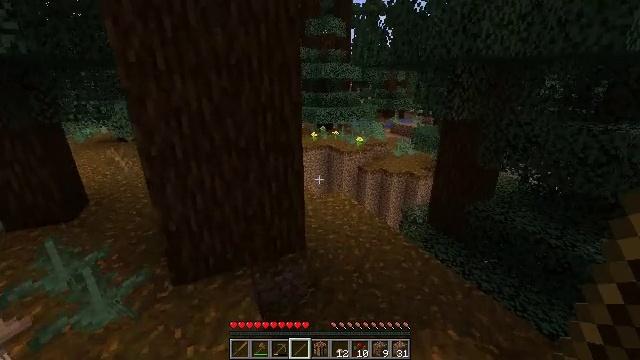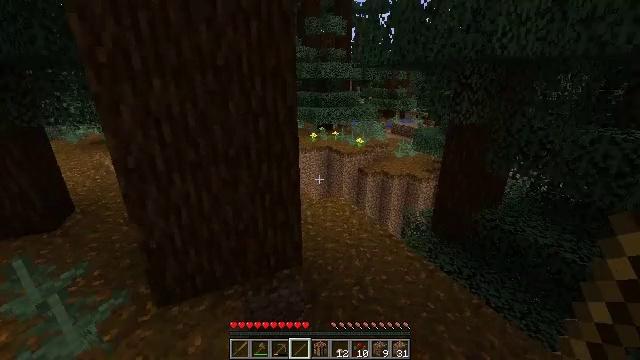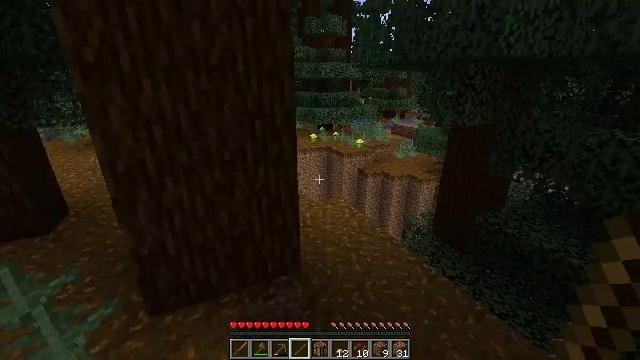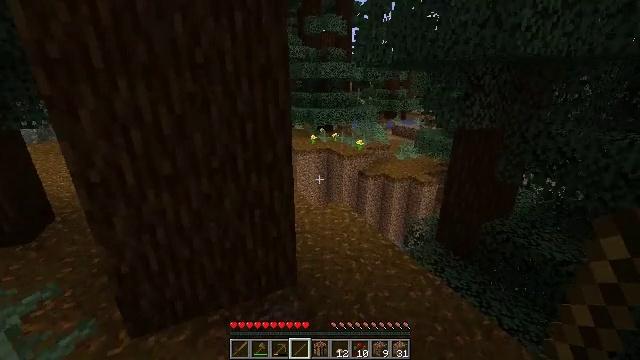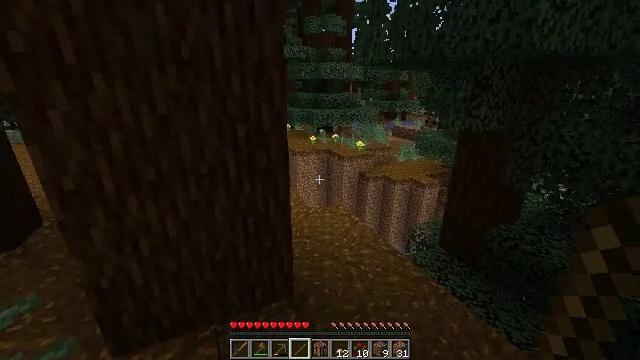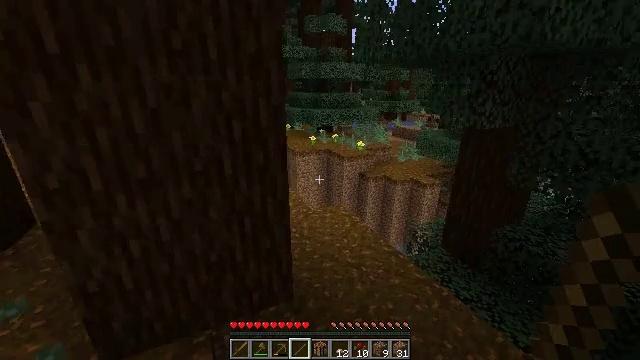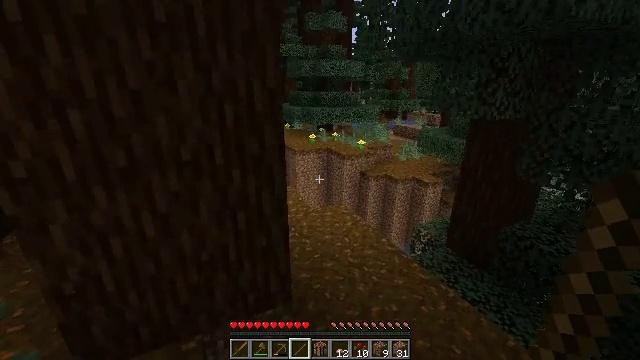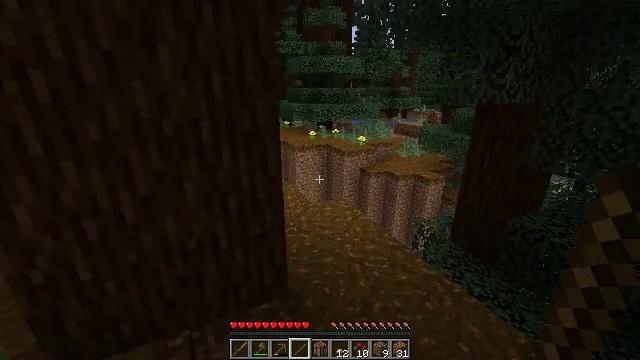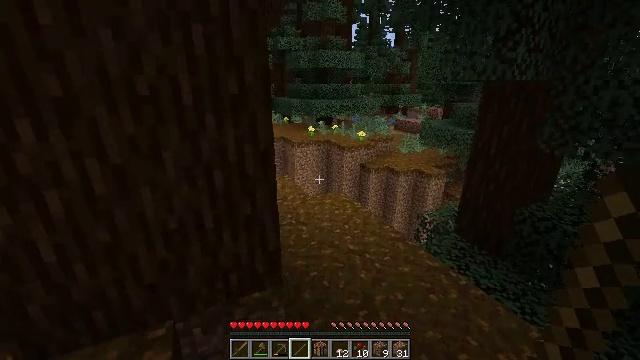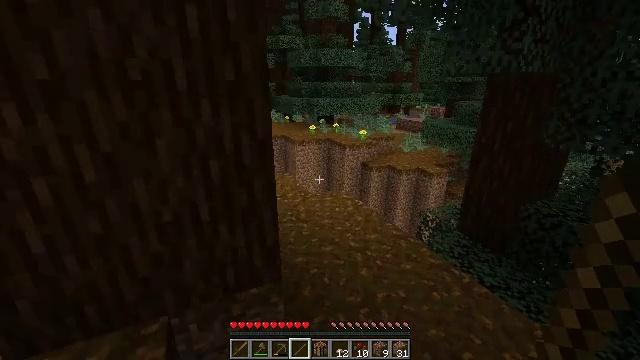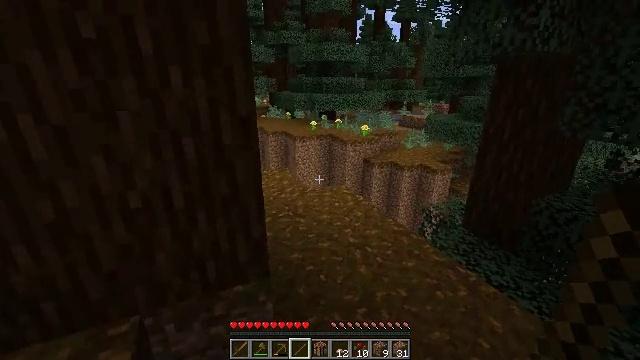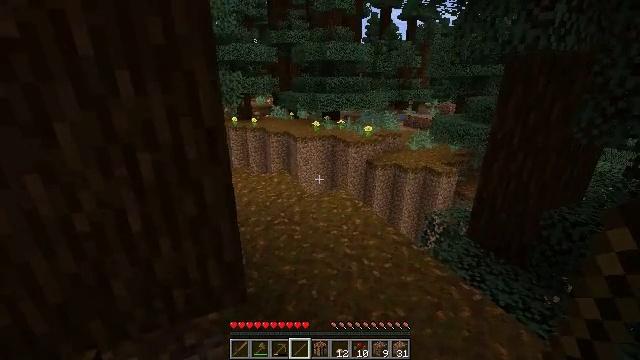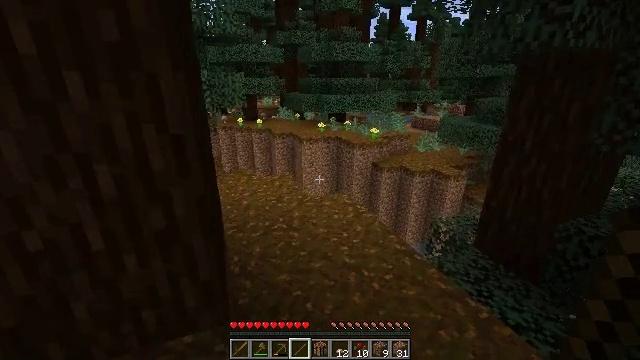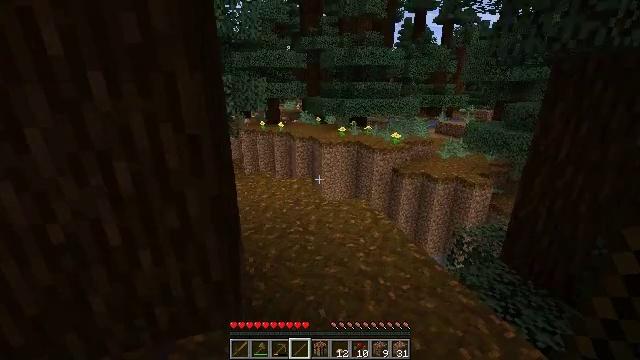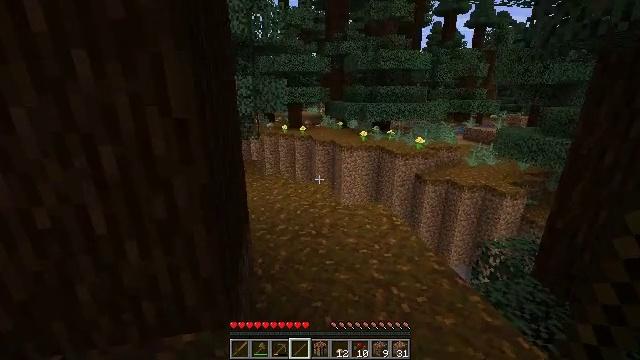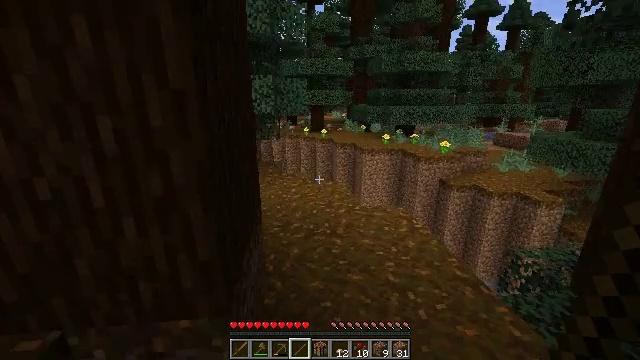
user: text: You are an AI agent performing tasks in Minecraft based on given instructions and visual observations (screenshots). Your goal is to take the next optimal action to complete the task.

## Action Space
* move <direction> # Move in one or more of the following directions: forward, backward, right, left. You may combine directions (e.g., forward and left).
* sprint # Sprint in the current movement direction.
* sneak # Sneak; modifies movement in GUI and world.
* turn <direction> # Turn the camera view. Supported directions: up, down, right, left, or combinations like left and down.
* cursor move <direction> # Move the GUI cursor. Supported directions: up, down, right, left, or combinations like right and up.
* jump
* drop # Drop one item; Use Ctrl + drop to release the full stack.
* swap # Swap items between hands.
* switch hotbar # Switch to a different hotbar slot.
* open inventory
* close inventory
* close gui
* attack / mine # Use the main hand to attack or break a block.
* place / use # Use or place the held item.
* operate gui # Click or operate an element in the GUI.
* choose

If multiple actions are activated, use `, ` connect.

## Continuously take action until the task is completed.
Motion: motion action
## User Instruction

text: Gather the red mushroom in forests or caves.
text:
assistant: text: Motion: move forward
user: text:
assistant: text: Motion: move forward
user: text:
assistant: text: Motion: move forward
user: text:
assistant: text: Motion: move forward
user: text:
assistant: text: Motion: move forward
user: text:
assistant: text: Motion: move forward and move right
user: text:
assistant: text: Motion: move forward and move right
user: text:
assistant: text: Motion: move forward and move right
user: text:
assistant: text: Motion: move forward and move right
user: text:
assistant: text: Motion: move forward and move right
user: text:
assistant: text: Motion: move forward and move right, turn left
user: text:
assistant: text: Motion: move forward and move right, turn left
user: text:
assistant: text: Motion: move forward and move right, turn left
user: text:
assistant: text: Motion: move forward and move right, turn left and up
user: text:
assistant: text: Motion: move forward and move right, turn left and up
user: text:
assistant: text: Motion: move forward and move right, turn left
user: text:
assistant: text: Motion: move forward and move right
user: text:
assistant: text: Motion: move forward and move right, turn left
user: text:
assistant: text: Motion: move forward and move right, turn left
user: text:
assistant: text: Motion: move forward and move right, turn left
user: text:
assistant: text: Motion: move forward and move right, turn left
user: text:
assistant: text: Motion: move forward and move right, turn left
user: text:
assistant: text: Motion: move forward and move right
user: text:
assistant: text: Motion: move forward and move right
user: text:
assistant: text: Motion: move forward and move right
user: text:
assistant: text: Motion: move forward and move right
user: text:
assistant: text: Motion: move forward
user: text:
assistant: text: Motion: move forward
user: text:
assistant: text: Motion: move forward
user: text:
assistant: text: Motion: move forward